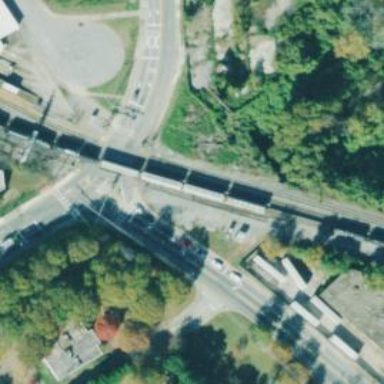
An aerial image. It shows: Railway crossing.